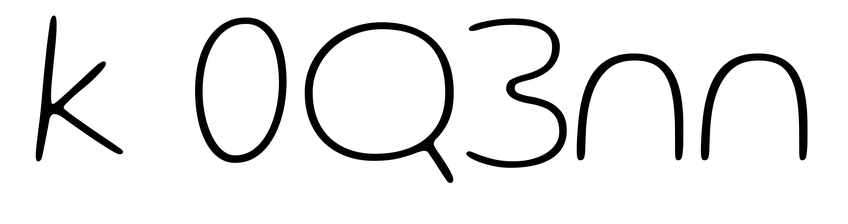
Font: Gluten_Thin